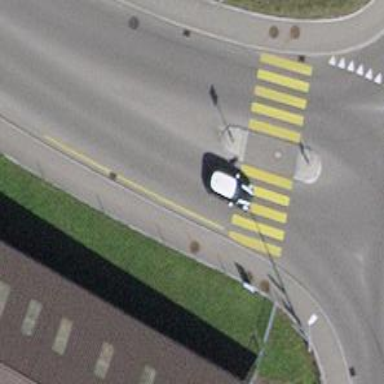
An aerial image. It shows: Kerb serving as barrier.